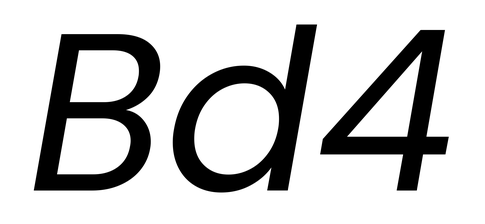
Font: Poppins-Italic